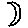
Label: moon